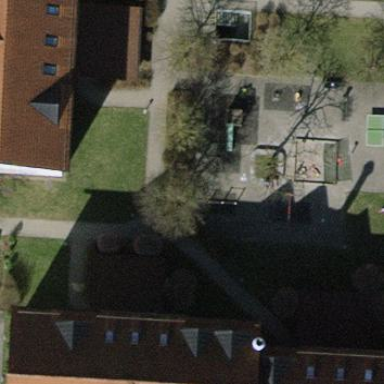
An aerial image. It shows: Playground area for leisure land.